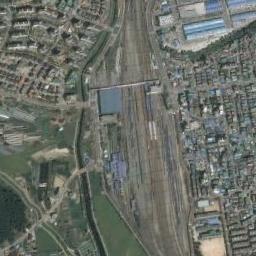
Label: railway_station